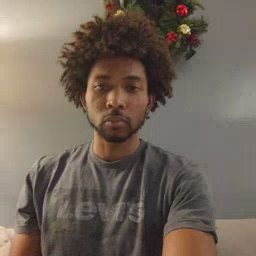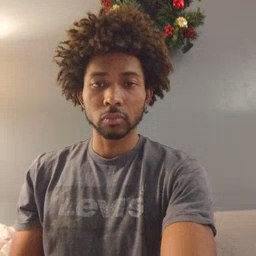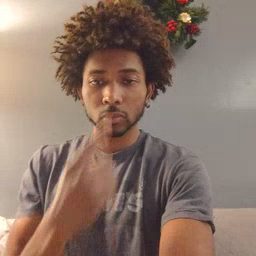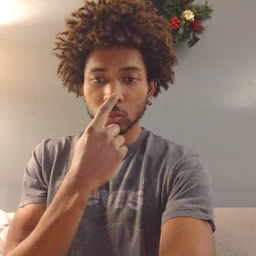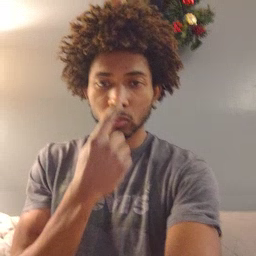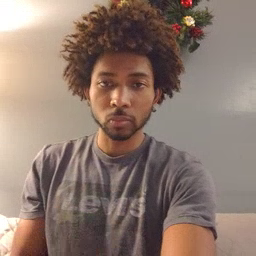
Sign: nose